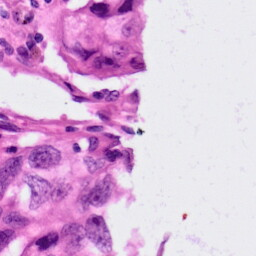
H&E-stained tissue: Lung